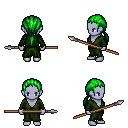
a pixel art fantasy rpg character, female body template, dark elf, purple skin, green robe, magenta pants, green ponytail hairstyle, spear, four views (front, back, left, right), 2x2 character sprite sheet, small pixel art, hard edges, no anti-aliasing